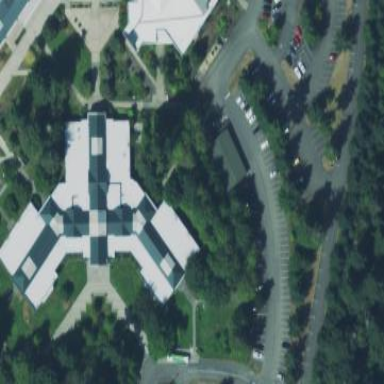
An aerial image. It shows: College building.